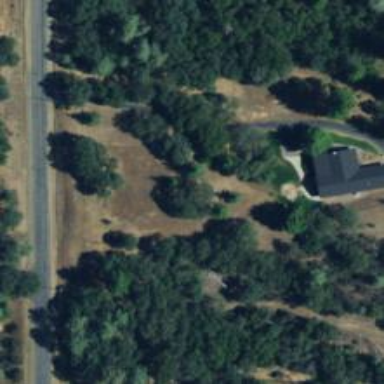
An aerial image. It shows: Driveway leading to service road.